Interaction volume radius: 5 \u00c5
Interaction volume height: 15 \u00c5
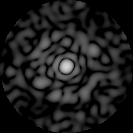
Disorder parameter: 0.8076